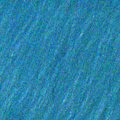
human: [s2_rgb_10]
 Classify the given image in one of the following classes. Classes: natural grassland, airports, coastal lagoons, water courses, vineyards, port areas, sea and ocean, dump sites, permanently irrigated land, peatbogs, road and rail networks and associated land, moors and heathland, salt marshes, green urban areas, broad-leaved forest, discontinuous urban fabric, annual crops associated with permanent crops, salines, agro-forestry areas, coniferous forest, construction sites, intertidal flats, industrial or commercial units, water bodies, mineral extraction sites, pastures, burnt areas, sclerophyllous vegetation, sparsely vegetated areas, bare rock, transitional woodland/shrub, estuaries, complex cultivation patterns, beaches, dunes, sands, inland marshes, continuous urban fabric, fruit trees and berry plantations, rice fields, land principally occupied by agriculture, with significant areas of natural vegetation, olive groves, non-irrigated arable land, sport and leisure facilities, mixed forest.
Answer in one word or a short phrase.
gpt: sea and ocean